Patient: sex M, age 55
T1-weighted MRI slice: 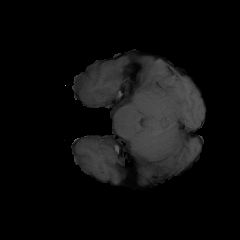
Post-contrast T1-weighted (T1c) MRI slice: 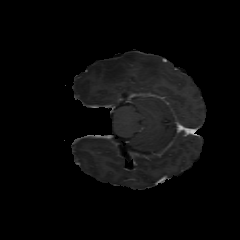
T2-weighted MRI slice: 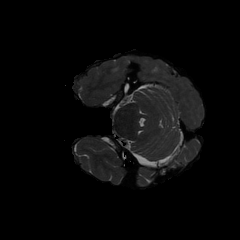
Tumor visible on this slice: yes
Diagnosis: Glioblastoma, IDH-wildtype
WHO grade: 4